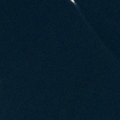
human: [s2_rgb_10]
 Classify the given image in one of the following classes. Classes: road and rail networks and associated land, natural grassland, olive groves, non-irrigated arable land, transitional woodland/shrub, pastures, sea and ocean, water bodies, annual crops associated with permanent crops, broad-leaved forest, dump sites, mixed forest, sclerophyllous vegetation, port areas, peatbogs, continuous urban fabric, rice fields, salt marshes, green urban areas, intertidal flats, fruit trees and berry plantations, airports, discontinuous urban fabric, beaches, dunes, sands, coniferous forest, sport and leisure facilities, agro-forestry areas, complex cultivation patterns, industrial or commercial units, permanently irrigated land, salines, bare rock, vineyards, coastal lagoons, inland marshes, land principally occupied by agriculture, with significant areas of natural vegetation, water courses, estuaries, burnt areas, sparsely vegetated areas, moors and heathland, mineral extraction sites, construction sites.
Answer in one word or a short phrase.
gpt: sea and ocean